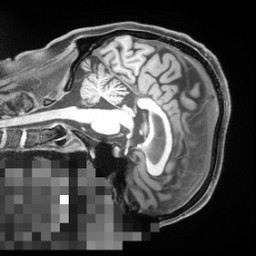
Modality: T1w
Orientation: sagittal
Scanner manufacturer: siemens
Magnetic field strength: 3 T
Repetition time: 2.55 s